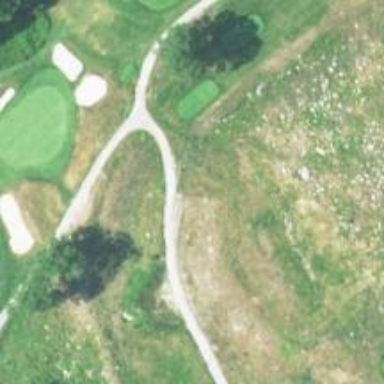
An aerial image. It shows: Service road designated as golf cart path.